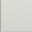
Piece: xx